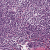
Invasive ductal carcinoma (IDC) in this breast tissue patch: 1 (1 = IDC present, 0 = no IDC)